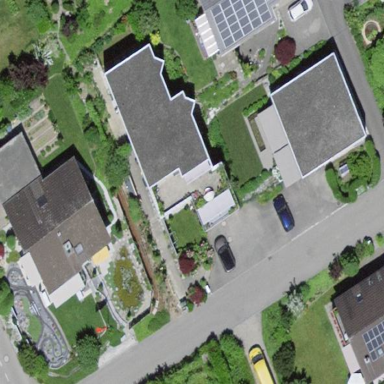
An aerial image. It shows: Semidetached house with flat roof.